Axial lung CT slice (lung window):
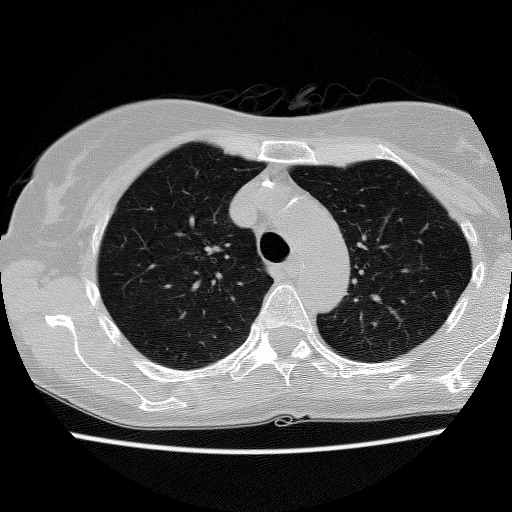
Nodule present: no